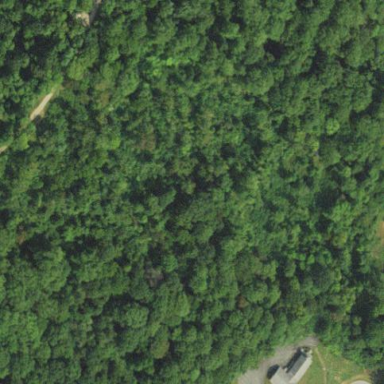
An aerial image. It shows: Woodland filled with broadleaved evergreen trees.